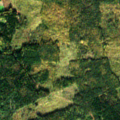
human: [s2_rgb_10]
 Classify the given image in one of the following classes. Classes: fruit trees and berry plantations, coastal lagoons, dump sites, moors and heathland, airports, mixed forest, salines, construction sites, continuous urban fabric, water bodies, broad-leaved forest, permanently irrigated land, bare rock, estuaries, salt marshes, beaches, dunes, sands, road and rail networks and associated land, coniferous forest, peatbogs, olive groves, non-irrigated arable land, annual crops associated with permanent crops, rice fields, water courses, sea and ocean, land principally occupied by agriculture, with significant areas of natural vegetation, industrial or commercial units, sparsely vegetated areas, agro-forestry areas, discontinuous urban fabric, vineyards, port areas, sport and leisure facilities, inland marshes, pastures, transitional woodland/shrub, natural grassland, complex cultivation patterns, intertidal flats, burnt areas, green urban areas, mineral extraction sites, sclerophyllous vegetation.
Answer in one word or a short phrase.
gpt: non-irrigated arable land, mixed forest, transitional woodland/shrub